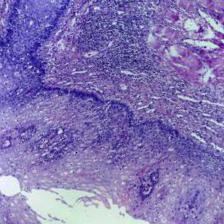
Diagnosis: Normal